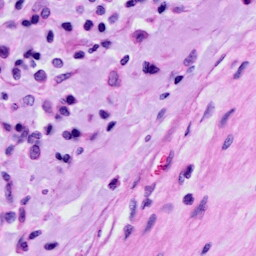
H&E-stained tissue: Cervix